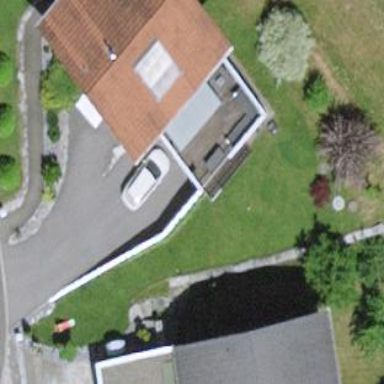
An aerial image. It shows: Garage building.